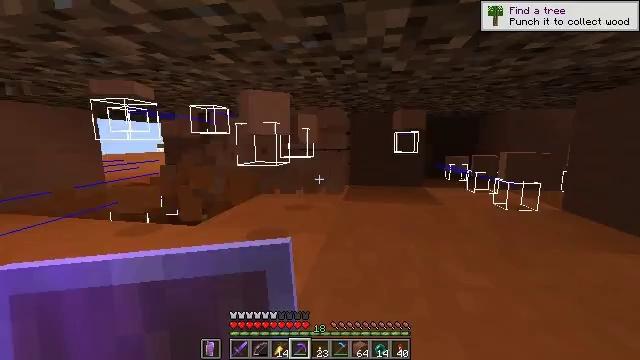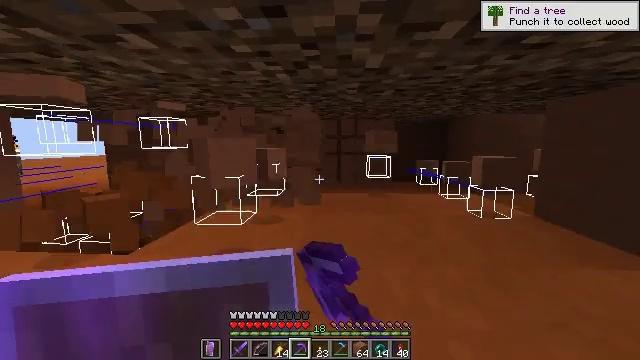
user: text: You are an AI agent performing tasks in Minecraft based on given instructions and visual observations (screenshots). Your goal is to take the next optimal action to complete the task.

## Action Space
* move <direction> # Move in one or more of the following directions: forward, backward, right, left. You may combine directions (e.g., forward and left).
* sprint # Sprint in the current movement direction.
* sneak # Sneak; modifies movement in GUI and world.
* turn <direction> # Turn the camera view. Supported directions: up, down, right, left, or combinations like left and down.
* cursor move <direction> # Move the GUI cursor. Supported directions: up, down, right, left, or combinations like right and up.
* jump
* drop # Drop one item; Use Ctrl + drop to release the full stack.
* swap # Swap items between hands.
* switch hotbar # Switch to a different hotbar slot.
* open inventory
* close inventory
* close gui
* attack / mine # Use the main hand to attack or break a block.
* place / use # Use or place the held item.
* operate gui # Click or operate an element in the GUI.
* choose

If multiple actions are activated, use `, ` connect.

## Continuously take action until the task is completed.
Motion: motion action
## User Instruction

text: Harvest terracotta for building.
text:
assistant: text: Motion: move forward, turn right, attack / mine
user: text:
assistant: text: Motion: attack / mine